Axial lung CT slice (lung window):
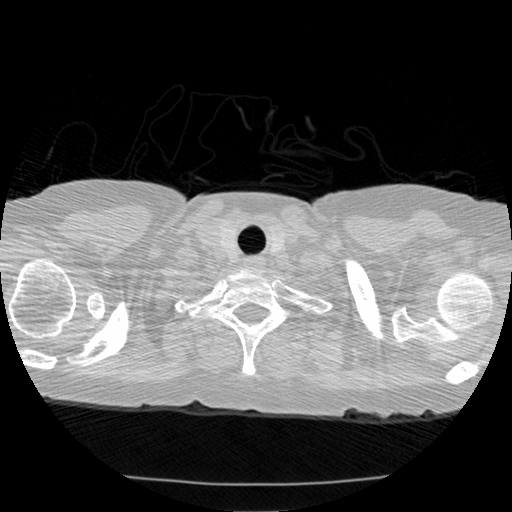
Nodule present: no